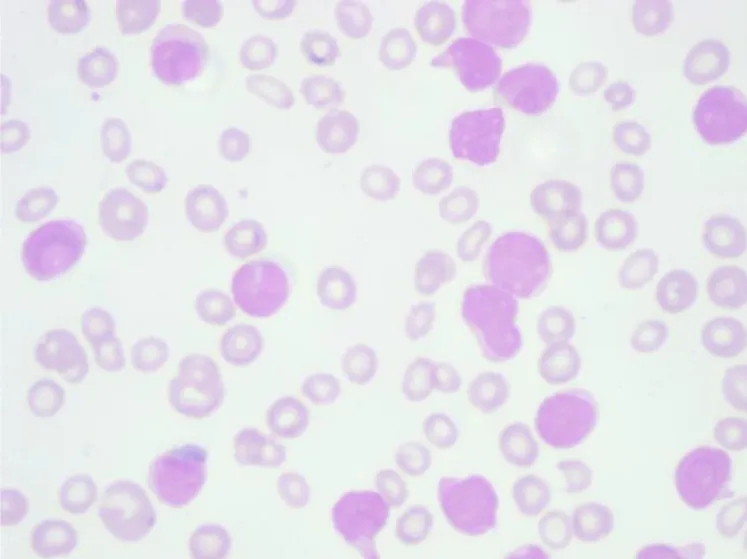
Peripheral smear showing leucocytosis with the presence of lymphoblasts (Leishman x 400).
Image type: pathology (giemsa)